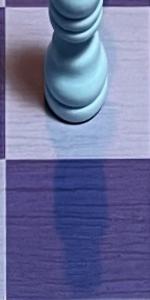
Label: Empty